Question: First things first, I have a Restify service running on Node which is working perfectly when I use a GUI HTTP client. I only state the previous to highlight, that this is a browser-centric issue. And if a server-side solution is needed, it is to accomodate the browser...
Here are the 100% functional HTTP requests and responses using my Restify web service and a GUI HTTP client:
-
'''
POST /appointments HTTP/1.1
Content-Type: application/json
Accept: application/json
Host: localhost:8085
Connection: close
User-Agent: Paw/2.1.1 (Macintosh; OS X/10.10.1) GCDHTTPRequest
Content-Length: 142
{
"eventName": "Fiesta Forever",
"time": "Fri Dec 19 2014 15:55:00 GMT-0600 (CST)",
"phoneNumber": "<PHONE>"
}
'''
-
'''
HTTP/1.1 201 Created
Access-Control-Allow-Origin: *
Access-Control-Allow-Headers: Origin, X-Requested-With, Content-Type, Accept
Access-Control-Allow-Methods: POST, GET, OPTIONS
Access-Control-Max-Age: 1000
Content-Type: application/json
Content-Length: 37
Date: Fri, 19 Dec 2014 23:01:29 GMT
Connection: close
{"message":"Alright Alright Alright"}
'''
And more importantly, my server creates a future cron job, which can be seen in my server's console:
'''
Created: Fri Dec 19 2014 14:55:00 GMT-0600 (CST)
'''
---
---
My problem is that I am trying to write a browser interface to my service. And I am getting an error when I try making the same HTTP request using Ajax. I created the following test function which makes the HTTP request:
'''
function testPost() {
var jsonBody = "{"eventName": "Fiesta Forever","time": "Fri Dec 19 2014 14:15:00 GMT-0600 (CST)","phoneNumber": "<PHONE>"}";
$.ajax({
url: 'http://localhost:8085/appointments',
accepts: 'application/json',
type: 'POST',
data: jsonBody,
contentType: 'application/json',
crossDomain: true,
headers: {
"Access-Control-Allow-Origin":true
}
});
}
'''
I then load my page containing that function in my iOS emulator, and call the function from the Safari Developer console. I receive the following error:

EDIT: Upon removing the request headers, I receive:
'Failed to load resource: the server responded with a status of 406 (Not Acceptable)'
Here is the code on my server. I took the following code from the Express docs, because they were the only solution which actually seemed to add the correct headers to every response:
'''
//CORS
server.use(function(req, res, next) {
res.header("Access-Control-Allow-Origin", "*");
res.header("Access-Control-Allow-Headers", "Origin, X-Requested-With, Content-Type, Accept");
res.header("Access-Control-Allow-Methods", "POST, GET, OPTIONS");
res.header("Access-Control-Max-Age", "1000");
next();
});
'''
Can anyone help me figure out how to make a cross domain HTTP request using $.ajax which carries and receives JSON?
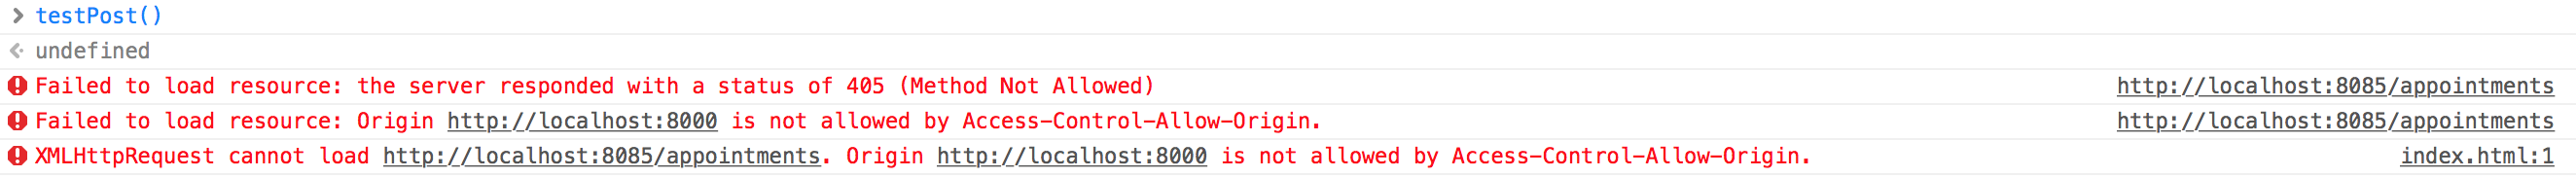
Answer: First of all, 'Access-Control-Allow-Origin' is a header that has to be send by the server - sending it as a header with the client request does not only not make sense, but seems to be what makes the server refuse your request here - because with 'Access-Control-Allow-Headers: Origin, X-Requested-With, Content-Type, Accept' it told you what request headers it will accept, and 'Access-Control-Allow-Origin' is not among those.
After that you got a '406 Not Acceptable', meaning the server did not see itself able to respond with data of a content type that was requested via the 'Accept' header. So removing 'accepts: 'application/json'' does make jQuery not tell the server any more that you expect a specific content type, but just "give me whatever you got" - which in this case seems to satisfy the server ...
... and make it respond with 'Content-Type: application/json' anyway, which is kinda weird, because that should be exactly what jQuery was asking for (and your first request via GUI showed as well). I don't know if jQuery makes something else out of that setting (you could try and see if your browser's developer tools network panel shows anything wrong with the request headers) ... but problem solved, and that's what counts, right? :-)